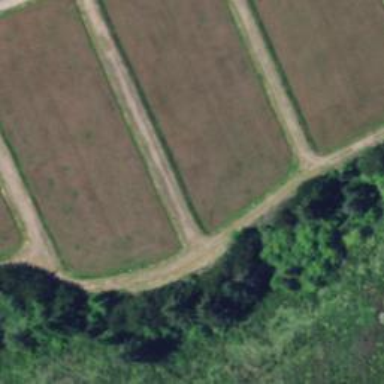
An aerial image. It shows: Farmland with cranberries as the main crop.